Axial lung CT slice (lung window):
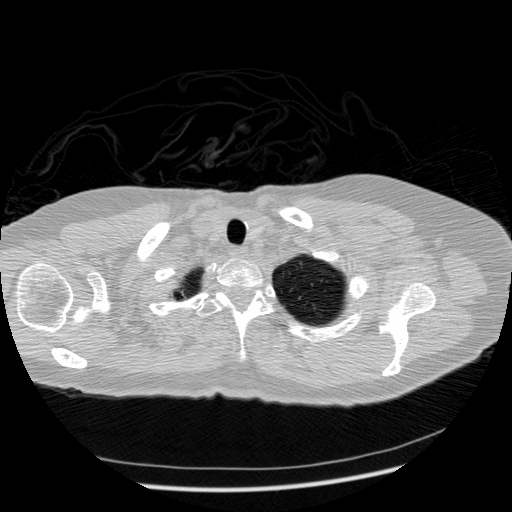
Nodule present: no